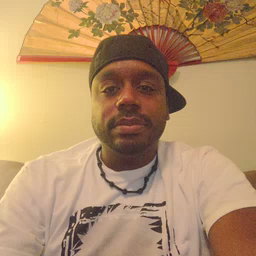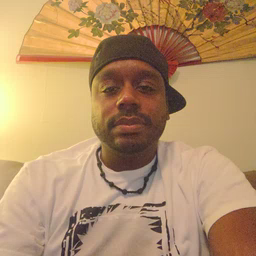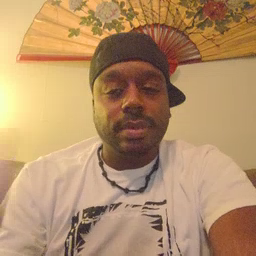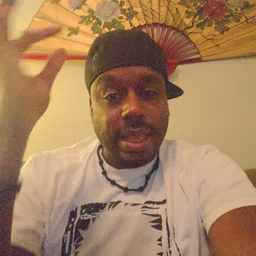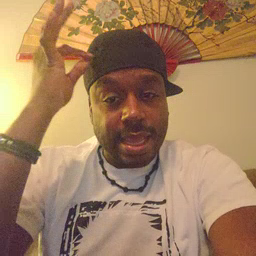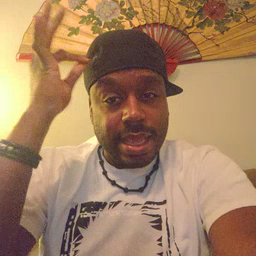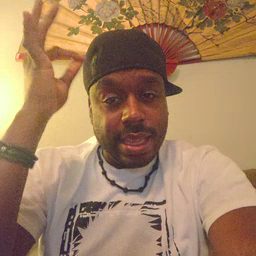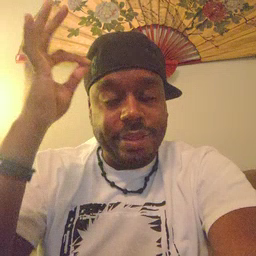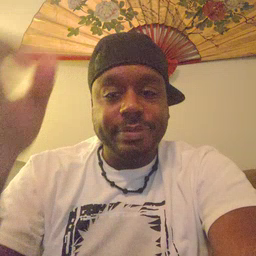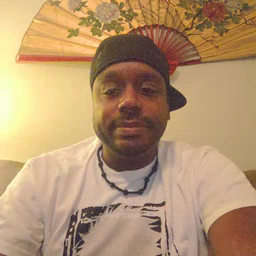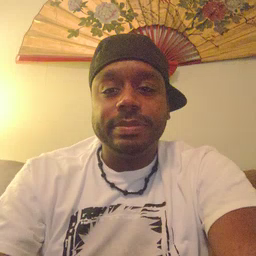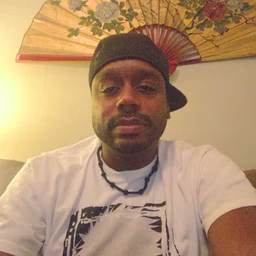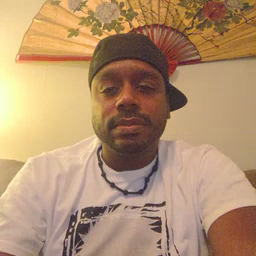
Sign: hair